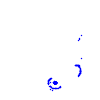
Particle: kaon